Question: The following C code, after compiling in MinGW under windows, gives output that I can't understand.
'''
#include <stdio.h>
main()
{
char s[100];
int i,c;
for(i=0;i<100-1&&(c=getchar())!=EOF&&c!='
';++i)
s[i]=c;
if(c=='
'){
s[i]=c;
++i;
}
s[i]='p';
printf("%s",s);
}
'''
The output is

Why are there strange characters after "p"? What do they mean?
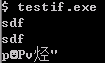
Answer: Strings in c need to be null-terminated. This is to mean that the last character of the string always has to be ''.
This is how you program knows where to stop reading the string since it is a simple array of 'char' that carries no length information like you would be used to in higher level languages like c++.
: The strange characters are the result of the memory after the valid characters being read. Since that memory does not contain valid characters it can be interpreted in various unpredictable ways.